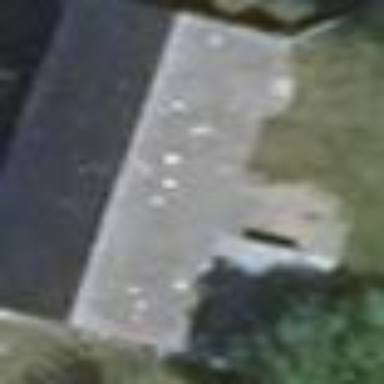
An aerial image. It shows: House with flat grey roof.